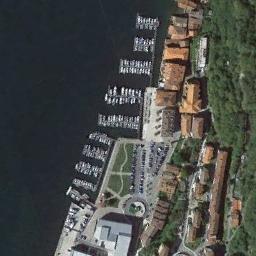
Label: harbor